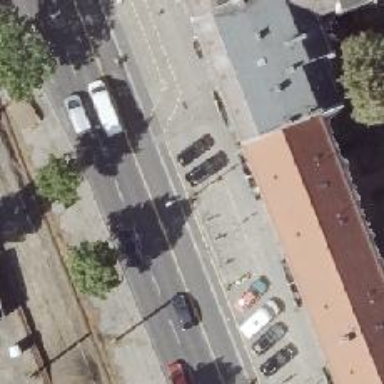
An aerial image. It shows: There is parking obstacle present.